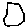
Label: hexagon